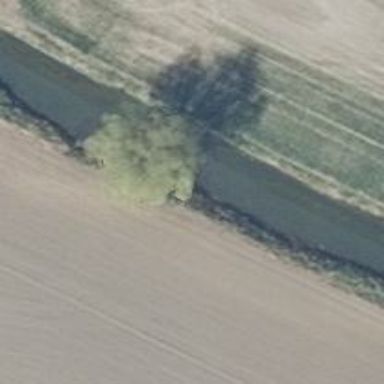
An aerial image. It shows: Deciduous tree with broadleaved leaves.